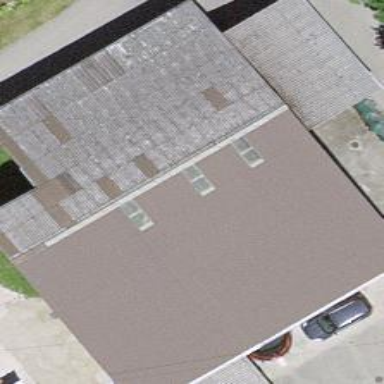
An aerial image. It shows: Farm building.